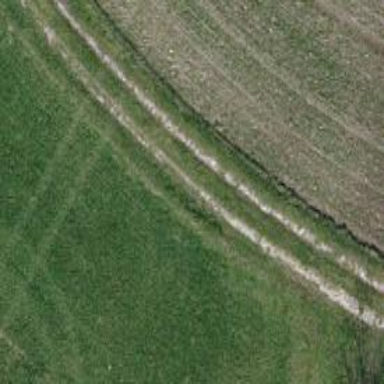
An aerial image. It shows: Track road with ground surface.